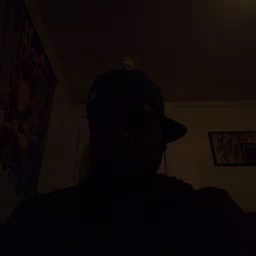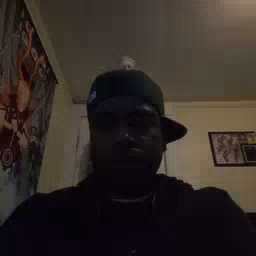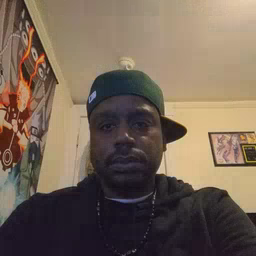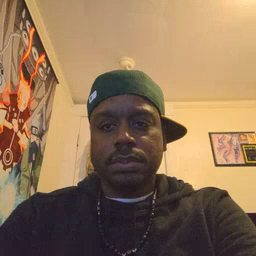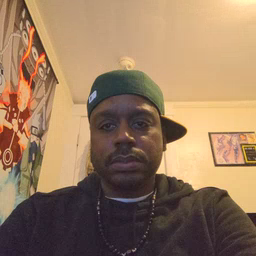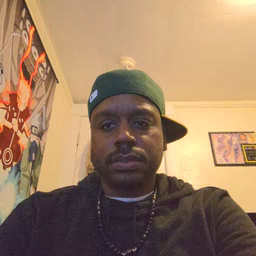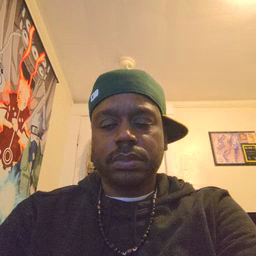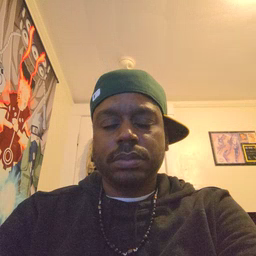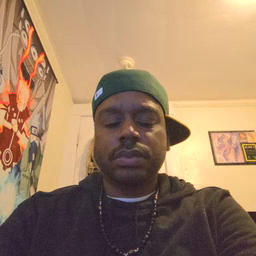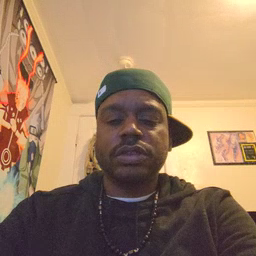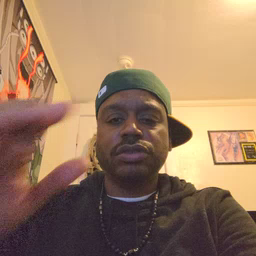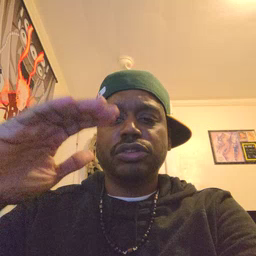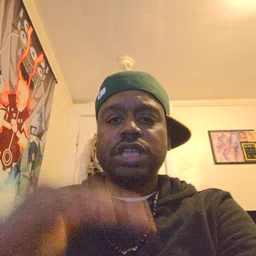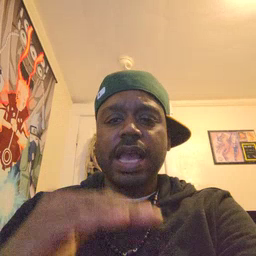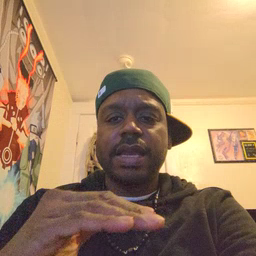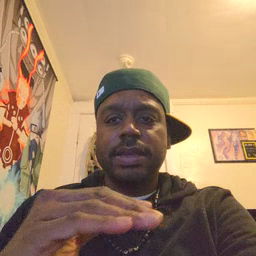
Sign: child